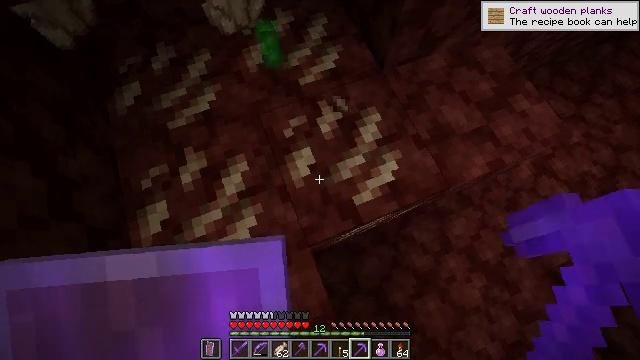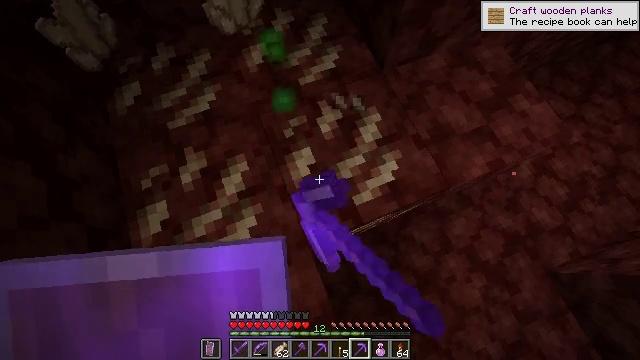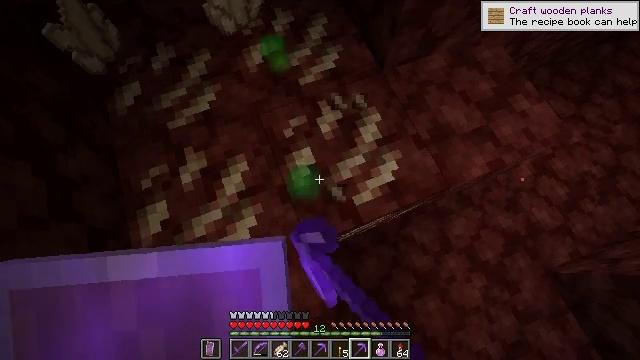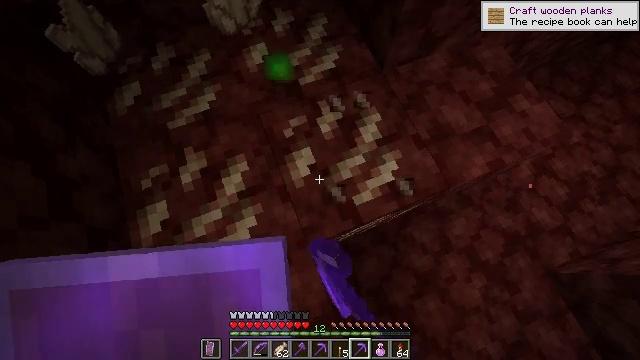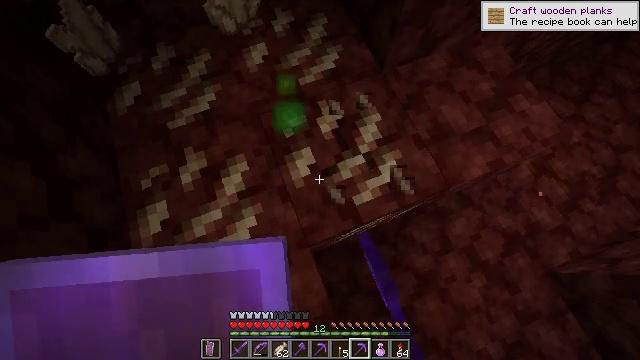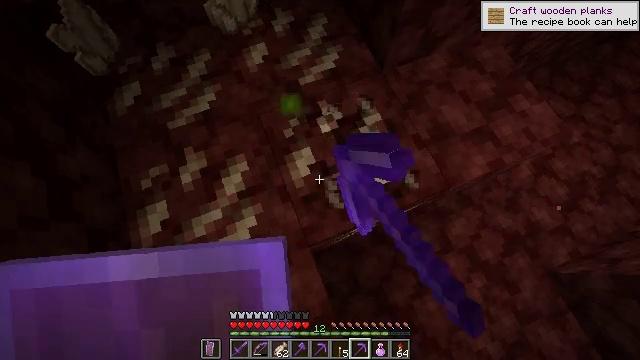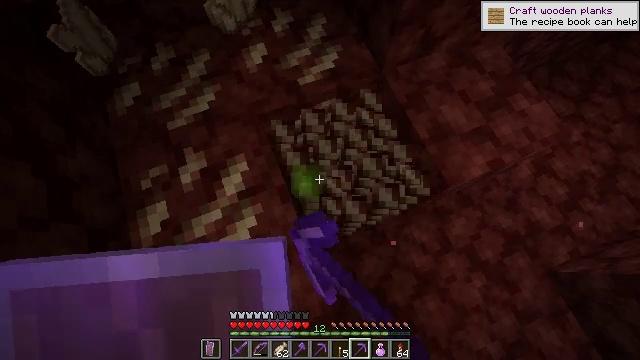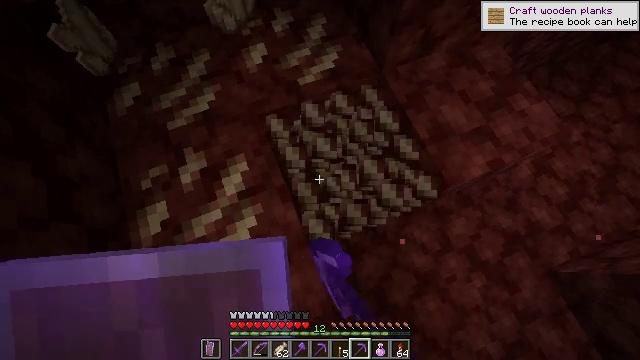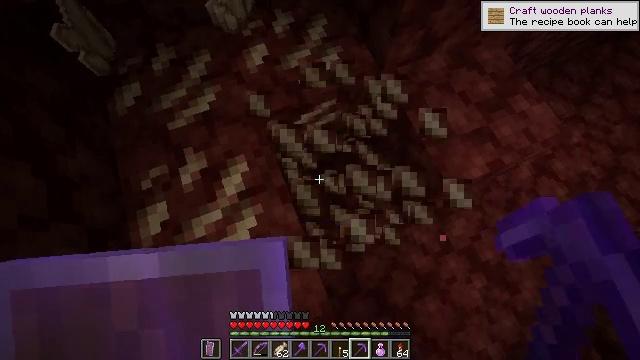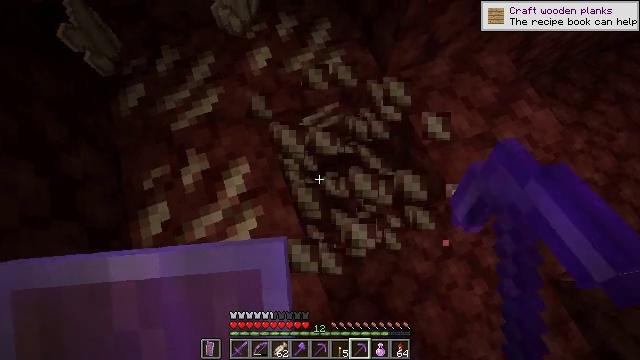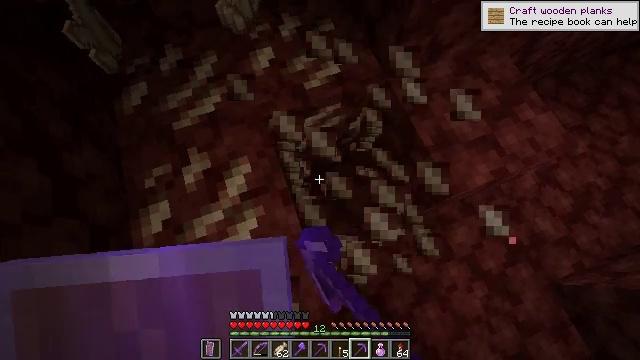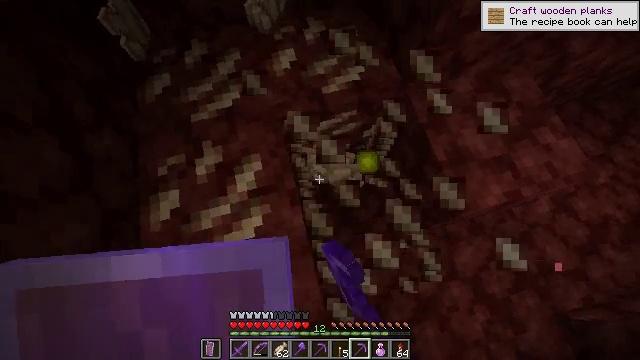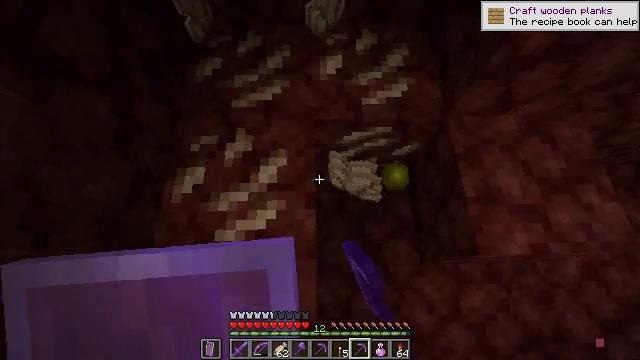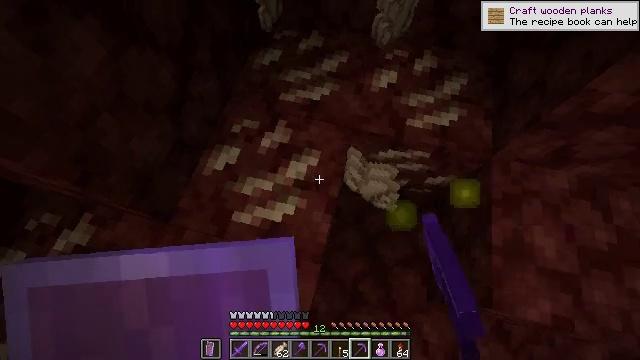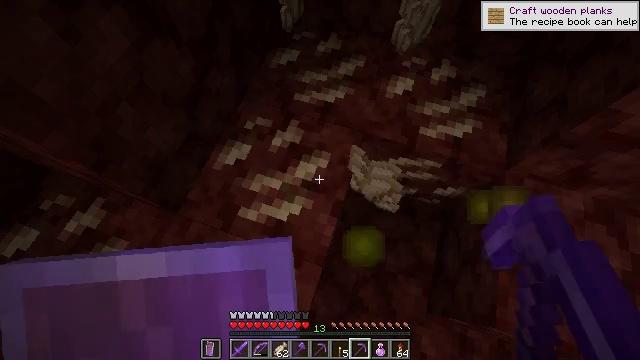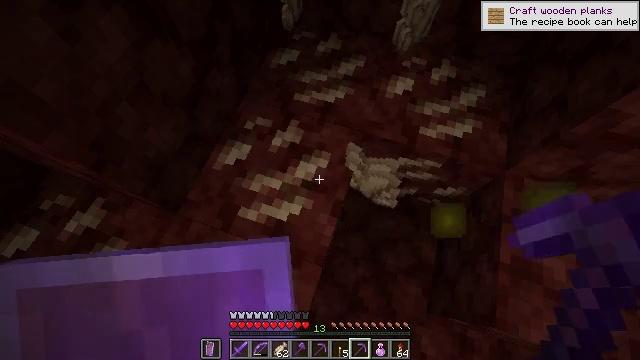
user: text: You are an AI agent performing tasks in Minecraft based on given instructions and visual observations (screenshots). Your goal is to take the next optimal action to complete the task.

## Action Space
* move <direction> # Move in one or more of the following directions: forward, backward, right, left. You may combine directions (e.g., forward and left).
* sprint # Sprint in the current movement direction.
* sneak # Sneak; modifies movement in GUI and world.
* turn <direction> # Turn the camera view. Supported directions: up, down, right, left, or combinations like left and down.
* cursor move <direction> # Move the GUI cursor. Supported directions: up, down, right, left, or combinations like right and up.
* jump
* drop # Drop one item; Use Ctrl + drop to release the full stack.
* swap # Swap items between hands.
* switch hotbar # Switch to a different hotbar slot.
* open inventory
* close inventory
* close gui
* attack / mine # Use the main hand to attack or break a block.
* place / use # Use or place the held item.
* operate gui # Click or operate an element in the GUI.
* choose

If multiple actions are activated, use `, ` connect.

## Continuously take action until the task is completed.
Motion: motion action
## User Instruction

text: Mine nether quartz ore in the Nether.
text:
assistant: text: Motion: attack / mine
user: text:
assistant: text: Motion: attack / mine
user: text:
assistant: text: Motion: attack / mine
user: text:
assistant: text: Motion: attack / mine
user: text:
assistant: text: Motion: attack / mine
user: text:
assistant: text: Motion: attack / mine
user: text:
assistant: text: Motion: attack / mine
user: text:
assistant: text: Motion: attack / mine
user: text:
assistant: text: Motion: no_op
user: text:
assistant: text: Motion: no_op
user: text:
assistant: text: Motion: turn left
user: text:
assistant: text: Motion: turn left and up
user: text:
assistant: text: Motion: turn left and up
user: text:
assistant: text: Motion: turn left
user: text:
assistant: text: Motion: no_op
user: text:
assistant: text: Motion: no_op
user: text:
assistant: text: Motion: attack / mine
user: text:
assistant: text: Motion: attack / mine
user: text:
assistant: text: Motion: attack / mine
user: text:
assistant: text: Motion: attack / mine
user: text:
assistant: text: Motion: attack / mine
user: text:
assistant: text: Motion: attack / mine
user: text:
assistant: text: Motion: attack / mine
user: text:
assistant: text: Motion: attack / mine
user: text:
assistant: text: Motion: attack / mine
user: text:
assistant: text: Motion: attack / mine
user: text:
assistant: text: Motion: no_op
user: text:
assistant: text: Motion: no_op
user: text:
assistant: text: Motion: turn right and up
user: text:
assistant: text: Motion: turn right and up